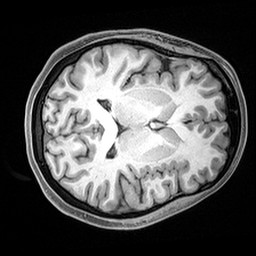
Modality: T1w
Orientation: axial
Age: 23
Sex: female
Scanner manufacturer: siemens
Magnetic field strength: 3 T
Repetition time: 2.4 s
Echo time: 0.00217 s